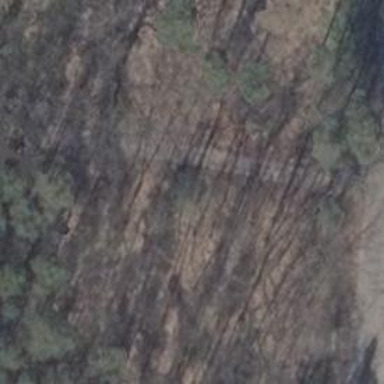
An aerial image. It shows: Concrete track with grade1 tracktype.